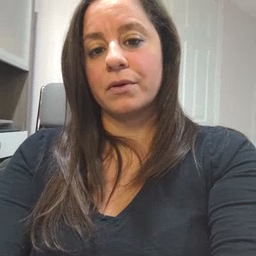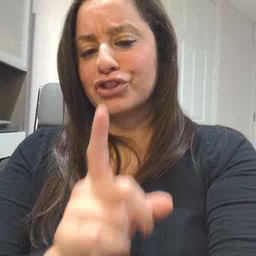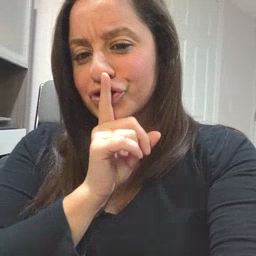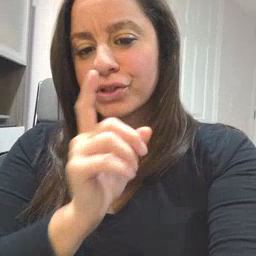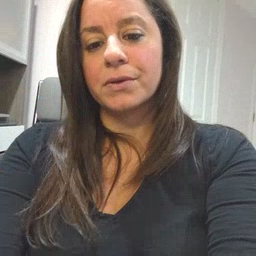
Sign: shhh